Question: In my website I have the following route defined:
'''
routes.MapRoute(
name: "Specific Product",
url: "product/{id}",
defaults: new { controller = "", action = "Index", id = UrlParameter.Optional }
);
'''
In that way I want customers to be able to add the ID of the product and go to the product page.
SEO advisors have said that it would be better if we could add a description of the product on the URL, like product-name or something. So the URL should look something like:
> /product/my-cool-product-name/123
or
> /product/my-cool-product-name-123
Of course the description is stored in the db and I cannot do that with a url rewrite (or can I?)
Should I add a redirection on my controller (this would seem to do the job, but it just doesn't feel right)
On a few sites I checked they do respond with a '301 Moved Permanently'. Is that really the best approach?
As per 'Stephen Muecke''s comment I checked on what is happening on SO.
The suggested url was my own <URL> and i opened the console to see any redirections. Here is a screenshot:

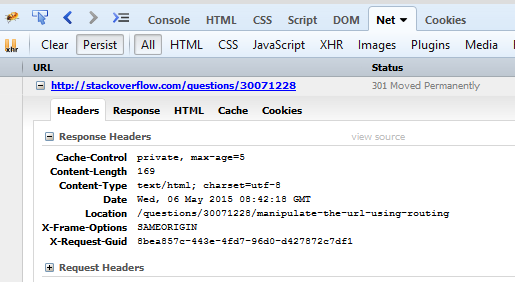
Answer: So, first of all very special thanks to for giving the hint for slugs and also the url he suggested.
I would like to post my approach which is a mix of that url and several other articles.
My goal was to be able to have the user enter a url like:
> /product/123
and when the page loads to show in the address bar something like:
> /product/my-awsome-product-name-123
I checked several web sites that have this behaviour and it seems that a '301 Moved Permanently' response is used in all i checked. Even SO as shown in my question uses '301' to add the title of the question. I thought that there would be a different approach that would not need the second round trip....
So the total solution i used in this case was:
1. I created a SlugRouteHandler class which looks like: public class SlugRouteHandler : MvcRouteHandler
{
protected override IHttpHandler GetHttpHandler(RequestContext requestContext)
{
var url = requestContext.HttpContext.Request.Path.TrimStart('/');
if (!string.IsNullOrEmpty(url))
{
var slug = (string)requestContext.RouteData.Values["slug"];
int id;
//i care to transform only the urls that have a plain product id. If anything else is in the url i do not mind, it looks ok....
if (Int32.TryParse(slug, out id))
{
//get the product from the db to get the description
var product = dc.Products.Where(x => x.ID == id).FirstOrDefault();
//if the product exists then proceed with the transformation.
//if it does not exist then we could addd proper handling for 404 response here.
if (product != null)
{
//get the description of the product
//SEOFriendly is an extension i have to remove special characters, replace spaces with dashes, turn capital case to lower and a whole bunch of transformations the SEO audit has requested
var description = String.Concat(product.name, "-", id).SEOFriendly();
//transform the url
var newUrl = String.Concat("/product/",description);
return new RedirectHandler(newUrl);
}
}
}
return base.GetHttpHandler(requestContext);
}
}
2. From the above i need to also create a RedirectHandler class to handle the redirections. This is actually a direct copy from here public class RedirectHandler : IHttpHandler
{
private string newUrl;
public RedirectHandler(string newUrl)
{
this.newUrl = newUrl;
}
public bool IsReusable
{
get { return true; }
}
public void ProcessRequest(HttpContext httpContext)
{
httpContext.Response.Status = "301 Moved Permanently";
httpContext.Response.StatusCode = 301;
httpContext.Response.AppendHeader("Location", newUrl);
return;
}
}
With this 2 classes i can transform product ids to SEO friendly urls.
In order to use these i need to modify my route to use the 'SlugRouteHandler' class, which leads to :
1. Call SlugRouteHandler class from the route routes.MapRoute(
name: "Specific Product",
url: "product/{slug}",
defaults: new { controller = "Product", action = "Index" }
).RouteHandler = new SlugRouteHandler();
Here comes the use of the <URL> mentioned in his comment.
We need to find a way to map the new SEO friendly url to our actual controller. My controller accepts an integer id but the url will provide a string.
1. We need to create an Action filter to handle the new param passed before calling the controller public class SlugToIdAttribute : ActionFilterAttribute
{
public override void OnActionExecuting(ActionExecutingContext filterContext)
{
var slug = filterContext.RouteData.Values["slug"] as string;
if (slug != null)
{
//my transformed url will always end in '-1234' so i split the param on '-' and get the last portion of it. That is my id.
//if an id is not supplied, meaning the param is not ending in a number i will just continue and let something else handle the error
int id;
Int32.TryParse(slug.Split('-').Last(), out id);
if (id != 0)
{
//the controller expects an id and here we will provide it
filterContext.ActionParameters["id"] = id;
}
}
base.OnActionExecuting(filterContext);
}
}
Now what happens is that the controller will be able to accept a non numeric id which ends in a number and provide its view without modifying the content of the controller. We will only need to add the filter attribute on the controller as shown in the next step.
I really do not care if the product name is actually the product name. You could try fetching the following urls:
> \productS\product\product-name-123\productnother-product-123\product\john-doe-123
and you would still get the product with id '123', though the urls are different.
1. Next step is to let the controller know that it has to use a special filer [SlugToId]
public ActionResult Index(int id)
{
}